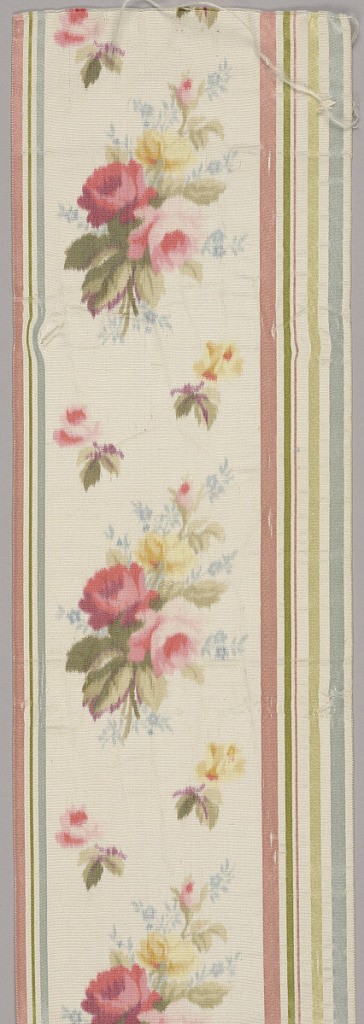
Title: Ribbon
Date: late 19th century
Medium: silk Technique: warp printed compound weave
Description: Double-faced broad ribbon with white silk horizontally ribbed plain cloth ground. Narrow stripes of pink, green, yellow, and light blue along edges, formed by extra warp. Central design of sprays of yellow and red roses, and small blue flowers, all chiné dyed.